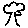
Label: tree